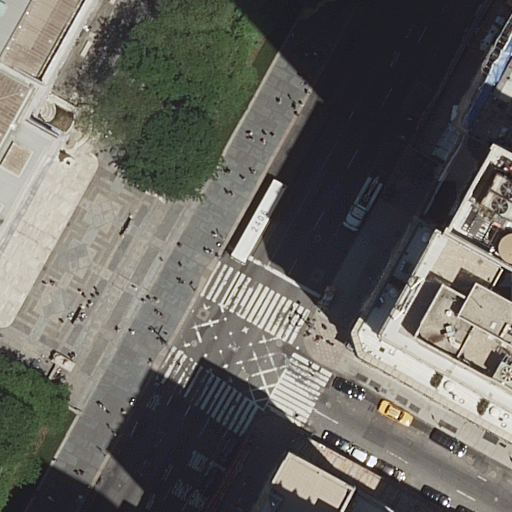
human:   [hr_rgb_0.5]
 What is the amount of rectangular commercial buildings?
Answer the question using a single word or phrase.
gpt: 0

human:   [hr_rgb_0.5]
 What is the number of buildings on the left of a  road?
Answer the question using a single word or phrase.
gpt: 2

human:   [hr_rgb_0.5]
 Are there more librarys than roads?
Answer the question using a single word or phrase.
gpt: no

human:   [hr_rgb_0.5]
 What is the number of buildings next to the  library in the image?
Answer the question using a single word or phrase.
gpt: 5

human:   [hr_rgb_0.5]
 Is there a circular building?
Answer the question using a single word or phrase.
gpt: no

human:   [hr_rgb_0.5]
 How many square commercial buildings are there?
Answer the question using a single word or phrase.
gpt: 0

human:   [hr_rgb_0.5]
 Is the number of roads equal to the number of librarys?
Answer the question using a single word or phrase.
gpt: no

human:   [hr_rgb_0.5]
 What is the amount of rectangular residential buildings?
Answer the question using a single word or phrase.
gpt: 2

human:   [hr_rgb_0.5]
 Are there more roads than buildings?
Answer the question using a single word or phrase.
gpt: yes

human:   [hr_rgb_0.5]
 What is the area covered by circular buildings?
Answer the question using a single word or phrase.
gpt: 0m2

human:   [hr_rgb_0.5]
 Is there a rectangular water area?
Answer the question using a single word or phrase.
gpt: no

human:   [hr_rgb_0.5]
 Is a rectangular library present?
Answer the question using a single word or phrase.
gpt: no

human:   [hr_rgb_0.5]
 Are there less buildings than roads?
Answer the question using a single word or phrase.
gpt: yes

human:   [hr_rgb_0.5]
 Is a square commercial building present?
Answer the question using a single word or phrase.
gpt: no

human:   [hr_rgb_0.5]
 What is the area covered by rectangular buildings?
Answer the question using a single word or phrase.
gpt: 267m2

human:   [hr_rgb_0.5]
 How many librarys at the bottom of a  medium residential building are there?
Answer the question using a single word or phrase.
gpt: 0

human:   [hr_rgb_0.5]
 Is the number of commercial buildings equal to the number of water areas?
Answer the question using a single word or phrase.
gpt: yes

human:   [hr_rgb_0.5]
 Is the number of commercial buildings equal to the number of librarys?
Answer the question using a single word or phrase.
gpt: no

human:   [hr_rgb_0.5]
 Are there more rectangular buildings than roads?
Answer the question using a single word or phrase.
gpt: no

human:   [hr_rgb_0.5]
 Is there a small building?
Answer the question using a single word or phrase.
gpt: yes

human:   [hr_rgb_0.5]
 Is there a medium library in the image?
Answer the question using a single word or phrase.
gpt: no

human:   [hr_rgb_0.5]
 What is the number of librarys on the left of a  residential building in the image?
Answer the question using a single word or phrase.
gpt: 1

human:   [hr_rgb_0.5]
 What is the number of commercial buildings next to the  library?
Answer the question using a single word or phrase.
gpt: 0

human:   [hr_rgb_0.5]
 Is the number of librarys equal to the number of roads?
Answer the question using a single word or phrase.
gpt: no

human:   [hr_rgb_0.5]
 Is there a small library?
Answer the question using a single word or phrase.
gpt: no

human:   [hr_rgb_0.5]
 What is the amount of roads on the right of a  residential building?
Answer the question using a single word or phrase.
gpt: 1

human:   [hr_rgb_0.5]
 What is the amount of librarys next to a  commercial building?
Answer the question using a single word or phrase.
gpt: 0

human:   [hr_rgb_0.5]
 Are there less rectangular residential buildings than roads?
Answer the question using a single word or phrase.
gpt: yes

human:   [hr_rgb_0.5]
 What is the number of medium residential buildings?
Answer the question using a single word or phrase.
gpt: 2

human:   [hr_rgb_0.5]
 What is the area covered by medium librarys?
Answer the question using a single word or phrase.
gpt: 0m2

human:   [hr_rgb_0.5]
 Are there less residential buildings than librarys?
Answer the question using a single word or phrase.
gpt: no

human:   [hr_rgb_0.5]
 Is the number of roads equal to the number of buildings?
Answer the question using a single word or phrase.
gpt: no

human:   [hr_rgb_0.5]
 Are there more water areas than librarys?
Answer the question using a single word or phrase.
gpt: no

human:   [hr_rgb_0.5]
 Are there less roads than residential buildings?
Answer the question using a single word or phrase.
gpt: no

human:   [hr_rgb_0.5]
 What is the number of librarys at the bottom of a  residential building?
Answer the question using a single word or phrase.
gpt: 0

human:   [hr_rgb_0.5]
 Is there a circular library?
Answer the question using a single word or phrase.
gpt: no